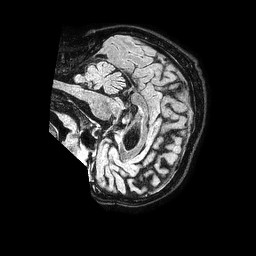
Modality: FLAIR
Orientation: sagittal
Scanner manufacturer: philips
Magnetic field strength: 1.5 T
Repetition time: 4.8 s
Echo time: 0.3 s